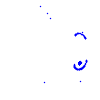
Particle: pion